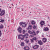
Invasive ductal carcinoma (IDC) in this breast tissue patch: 0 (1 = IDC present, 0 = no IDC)